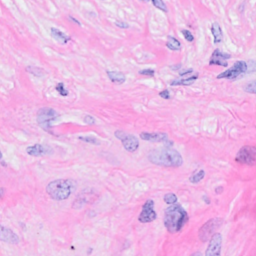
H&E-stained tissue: Breast